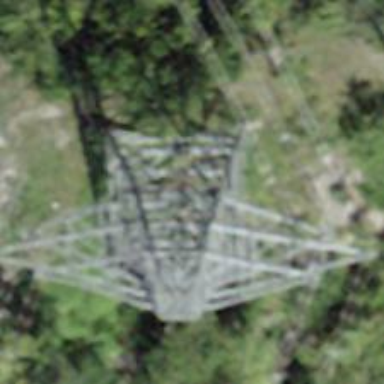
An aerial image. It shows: Towering power structure.